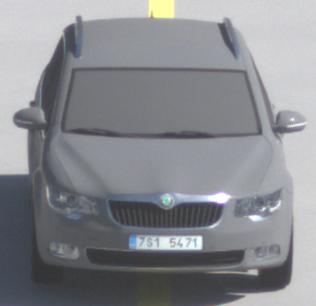
Make: Skoda
Model: Superb Combi 1.4 TSI
Detailed model: Superb (II) Combi
Model produced from: 2010/01
Model produced until: 2011/10
Doors: 5
Color: gray
Road condition: dry road
Daytime: midday
Contrast: high contrast